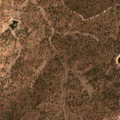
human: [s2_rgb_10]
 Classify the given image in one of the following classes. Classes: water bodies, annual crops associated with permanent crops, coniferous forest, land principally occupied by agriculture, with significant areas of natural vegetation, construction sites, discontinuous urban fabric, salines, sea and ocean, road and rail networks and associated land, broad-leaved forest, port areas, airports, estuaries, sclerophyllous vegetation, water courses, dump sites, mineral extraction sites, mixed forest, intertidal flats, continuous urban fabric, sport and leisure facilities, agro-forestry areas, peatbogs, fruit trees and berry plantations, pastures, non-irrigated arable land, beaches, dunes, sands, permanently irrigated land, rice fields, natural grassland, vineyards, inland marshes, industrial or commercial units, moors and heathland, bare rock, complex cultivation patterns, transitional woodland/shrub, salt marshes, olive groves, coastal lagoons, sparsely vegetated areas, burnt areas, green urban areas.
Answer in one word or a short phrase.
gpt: agro-forestry areas